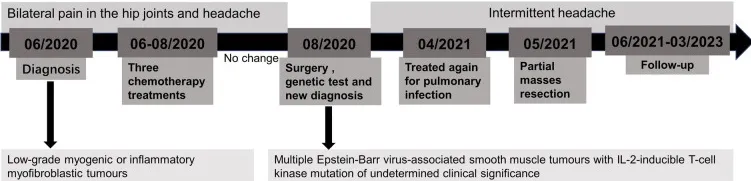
Outline of the patient's treatment record.
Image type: chart (chart)